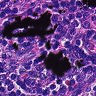
Metastatic tissue present: no